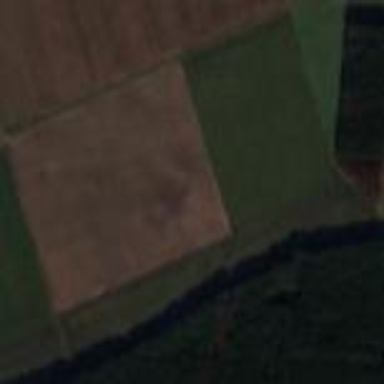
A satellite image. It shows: View of farmland.